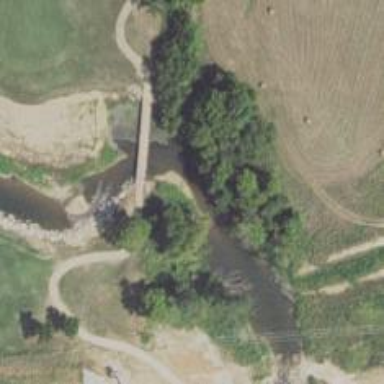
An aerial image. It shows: Path bridge over golf course.